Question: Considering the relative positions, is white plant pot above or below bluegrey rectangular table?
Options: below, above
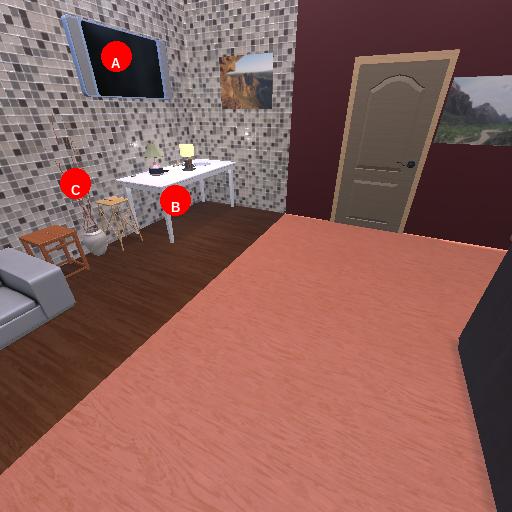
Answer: below